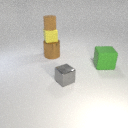
small brown rubber cylinder above large brown metal cylinder